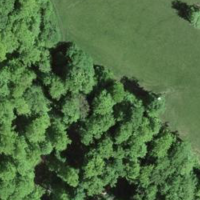
EUNIS habitat code: 41
Species observed at this site:
Anacamptis morio